Question: I am having trouble with extjs rendering the line chart below. Specifically, the last six values are null which are (correctly) not shown on the series line but (incorrectly) have a marker dot displayed for them (see top right of the image below).

I am pulling the graph data from a database as json:
'''
// data store fields
Ext.define('Graphs', {
extend: 'Ext.data.Model',
fields: [
{name: 'the_quota', type: 'int'},
{name: 'count_pt_year', type: 'int'},
{name: 'date_string', type: 'string'}
]
});
// get the graph data
var graphStore = Ext.create('Ext.data.Store', {
model: 'Graphs',
proxy: {
type: 'ajax',
url: 'sqlRequest.jsp?queryName=events_getGraph',
timeout: 160000,
reader: 'json'
},
autoLoad:false
});
'''
If I change the query to return these null values as blanks instead ('''') then the json reader converts them to zeros and the values display as zero along the bottom of the graph a series line, which is worse then having the markers plastered to the ceiling without a series line.
I haven't been able to find any config option in 'Ext.chart.Series' to hide null values on the graph. Nor have I been able to find a config option in 'Ext.data.Store' to return blanks as blanks and not "0".
Looking for some other workaround.
Or has anyone resolved these issues from within the library itself (ext-all.js)?
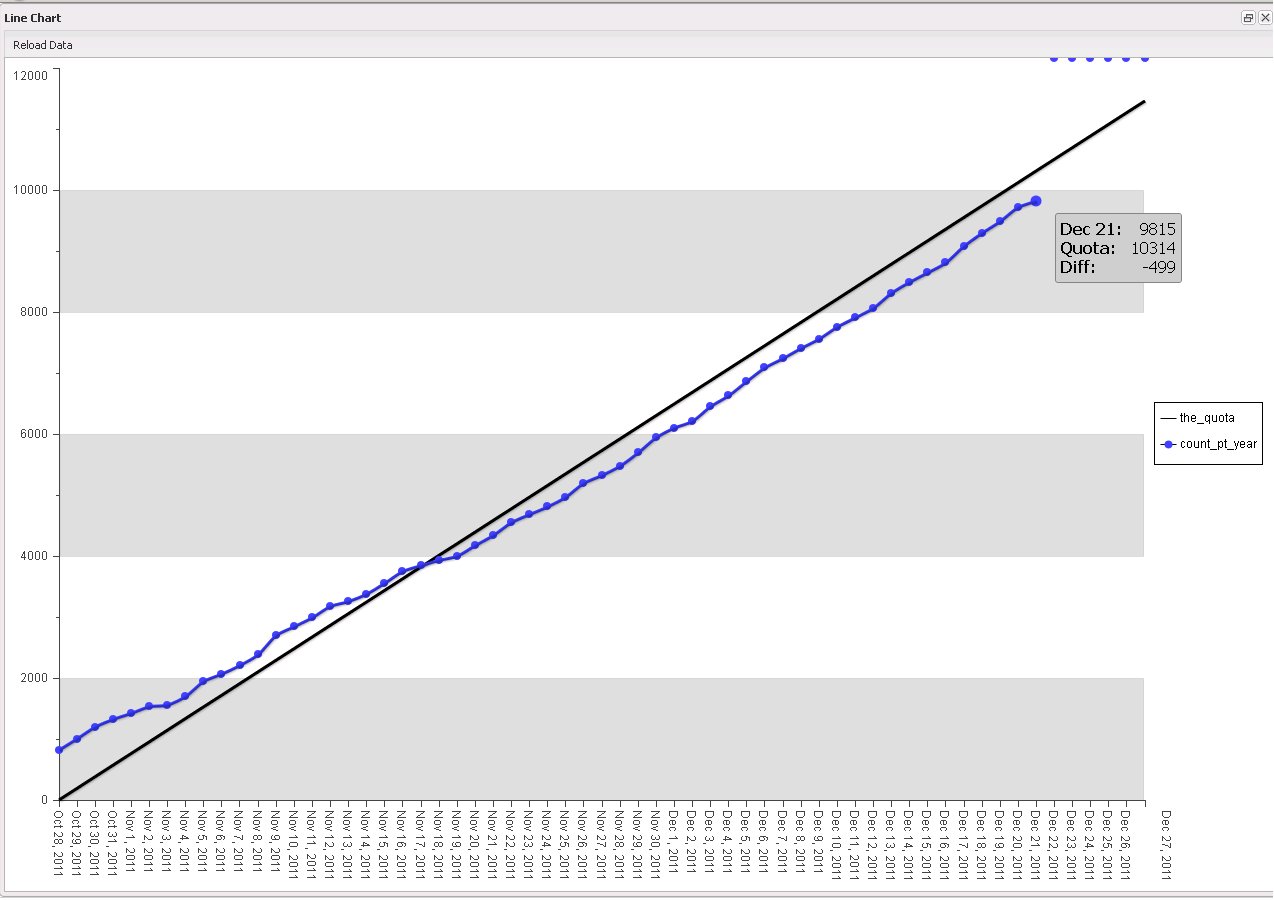
Answer: There's a config option under 'Ext.data.Field' called 'useNull'. If the data received cannot be parsed into a number, 'null' will be used instead. As of right now I can't recall if that alone will fix the problem, and I have a memory of once using a custom convert function that went something like this:
'''
convert: function(value){
if(typeof value !=== 'number') // or other similar conversion
return undefined;
return value;
}
'''
If this doesn't work, you may need to customize your store/reader to completely exclude records containing the undesirable 'null' value.
EDIT - Using 'useNull' looks like this: '{name: 'someName', type: 'int', useNull: true}'